Question:
Is it possoble to reduce the space between two bar of different elements. If yes with which property? thank you
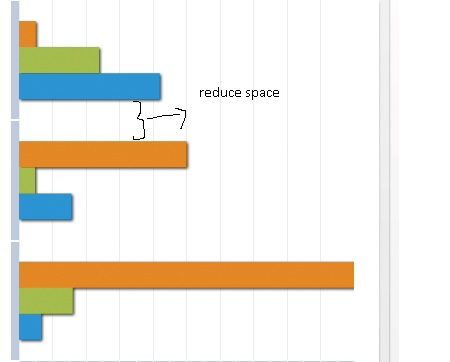
Answer: barWidthRatio should work with a little "hack" from layout. I wrote a test app for you that should do what you want. Changing the barWidthRatio from 0.4 to 1.1 ie. should look like from:

to:

see code here (still Flex 3.6):
<URL>